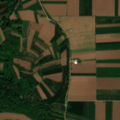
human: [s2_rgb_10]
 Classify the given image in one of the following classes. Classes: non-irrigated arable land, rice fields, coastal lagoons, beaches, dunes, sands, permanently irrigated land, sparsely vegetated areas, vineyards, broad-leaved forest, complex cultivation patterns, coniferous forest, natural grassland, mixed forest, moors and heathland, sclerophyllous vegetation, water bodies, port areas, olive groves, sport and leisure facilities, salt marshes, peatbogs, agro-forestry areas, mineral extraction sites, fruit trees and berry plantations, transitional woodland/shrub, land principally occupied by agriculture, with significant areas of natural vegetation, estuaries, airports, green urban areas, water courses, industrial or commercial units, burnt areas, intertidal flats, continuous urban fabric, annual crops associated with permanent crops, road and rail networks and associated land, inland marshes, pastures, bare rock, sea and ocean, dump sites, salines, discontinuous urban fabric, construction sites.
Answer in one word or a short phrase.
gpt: non-irrigated arable land, complex cultivation patterns, land principally occupied by agriculture, with significant areas of natural vegetation, broad-leaved forest, transitional woodland/shrub